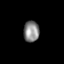
Tissue: skin
Cell type: Epithelial cells
Senescence score: 0.2127
Nuclear area (px): 326
Mean DAPI intensity: 134.804